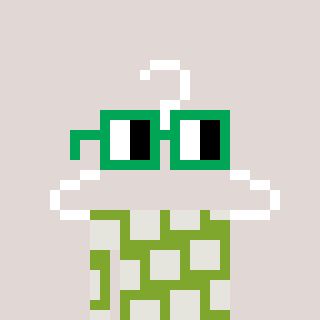
a pixel art character with square green glasses, a hanger-shaped head and a slimegreen-colored body on a warm background